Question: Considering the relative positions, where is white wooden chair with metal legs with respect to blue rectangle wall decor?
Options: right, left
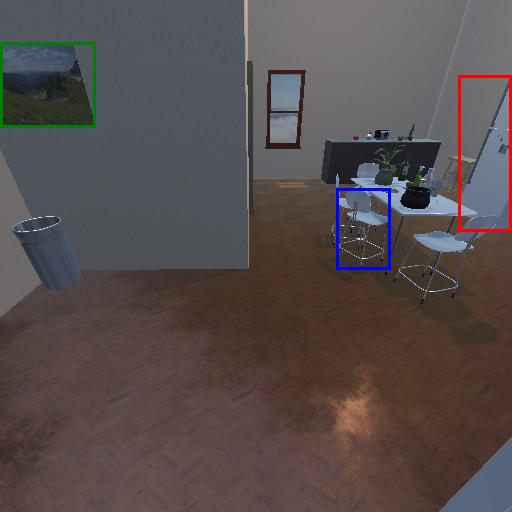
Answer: right